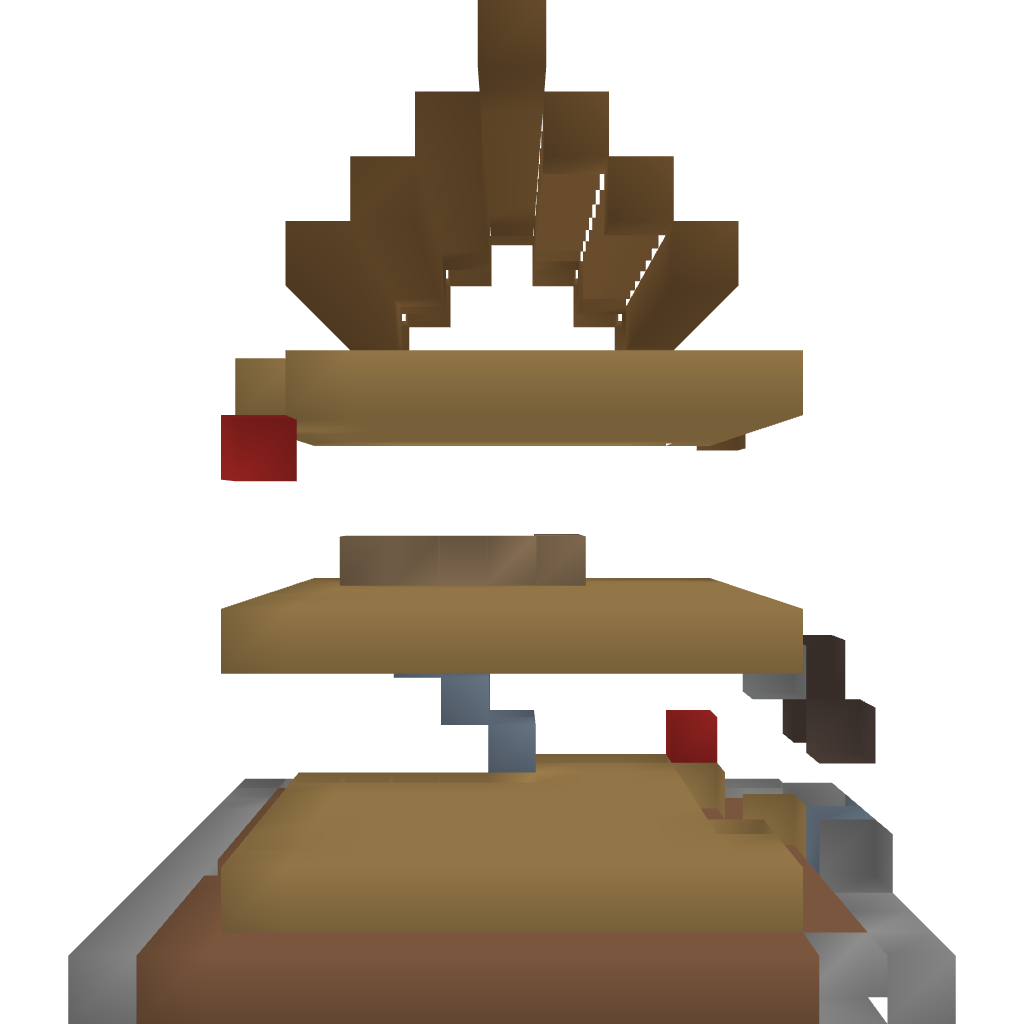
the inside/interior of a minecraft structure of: Medieval Style House II